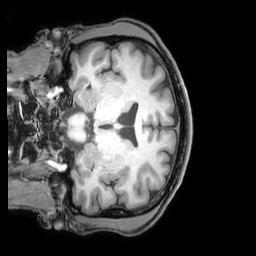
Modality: T1w
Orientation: coronal
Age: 32
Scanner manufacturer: philips
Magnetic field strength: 3 T
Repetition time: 0.007 s
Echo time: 0.003501 s